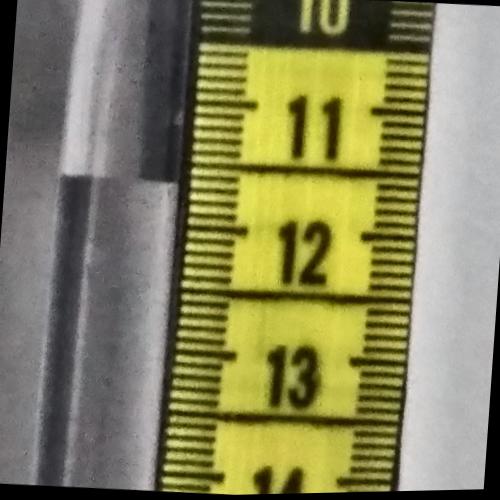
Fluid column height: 11.7 cm